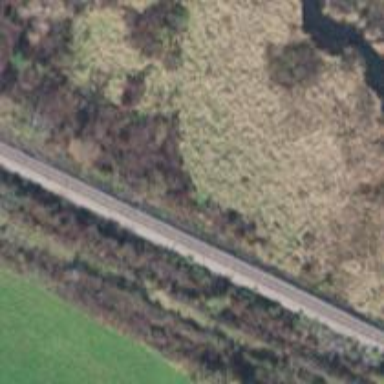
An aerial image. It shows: Railway track.